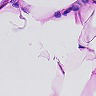
Metastatic tissue present: no